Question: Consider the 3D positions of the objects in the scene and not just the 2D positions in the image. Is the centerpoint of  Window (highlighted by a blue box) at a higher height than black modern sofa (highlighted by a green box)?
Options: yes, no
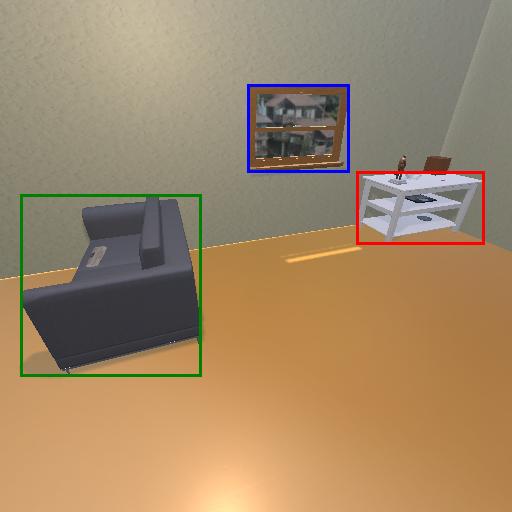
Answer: yes